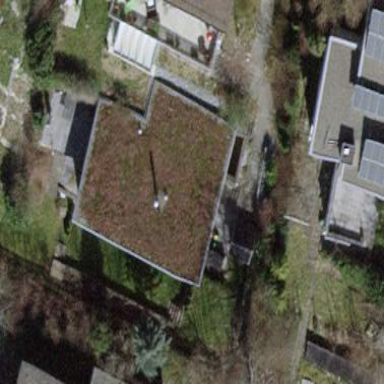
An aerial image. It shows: Flat-roofed building.